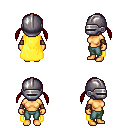
a pixel art fantasy rpg character, female body template, human, tanned skin, yellow cape, teal pants, red twin-tailed hairstyle, metal helm, leather bracers, four views (front, back, left, right), 2x2 character sprite sheet, small pixel art, hard edges, no anti-aliasing